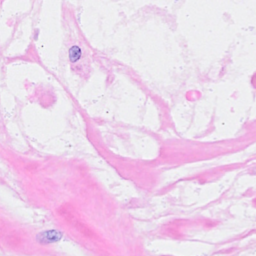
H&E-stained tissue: Breast